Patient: sex M, age 78
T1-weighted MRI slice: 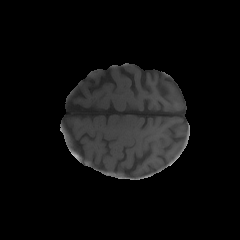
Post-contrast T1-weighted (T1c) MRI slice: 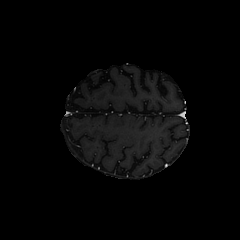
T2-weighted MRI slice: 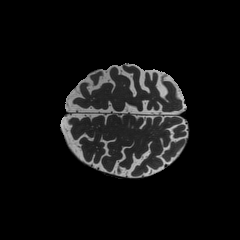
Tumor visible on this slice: no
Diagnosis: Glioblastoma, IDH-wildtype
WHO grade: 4